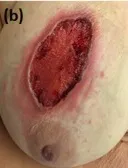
Dermatological and histopathological characteristics of pyoderma gangrenosum. Ulcerative lesions showing necrotic base, and ,erythematous-violaceous undermined borders on the right, and ,left breast, respectively.
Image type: medical_photograph (skin_photograph)